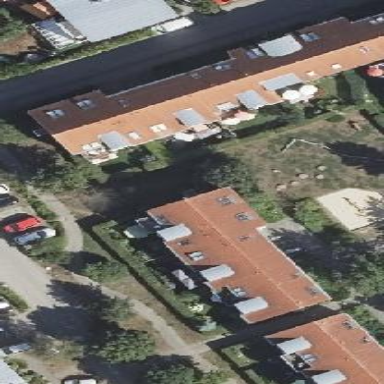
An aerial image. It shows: Gabled roof apartments building.